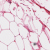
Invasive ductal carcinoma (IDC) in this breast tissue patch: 0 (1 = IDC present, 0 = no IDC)